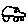
Label: car